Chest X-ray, AP view. Patient: 31 years old, sex M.
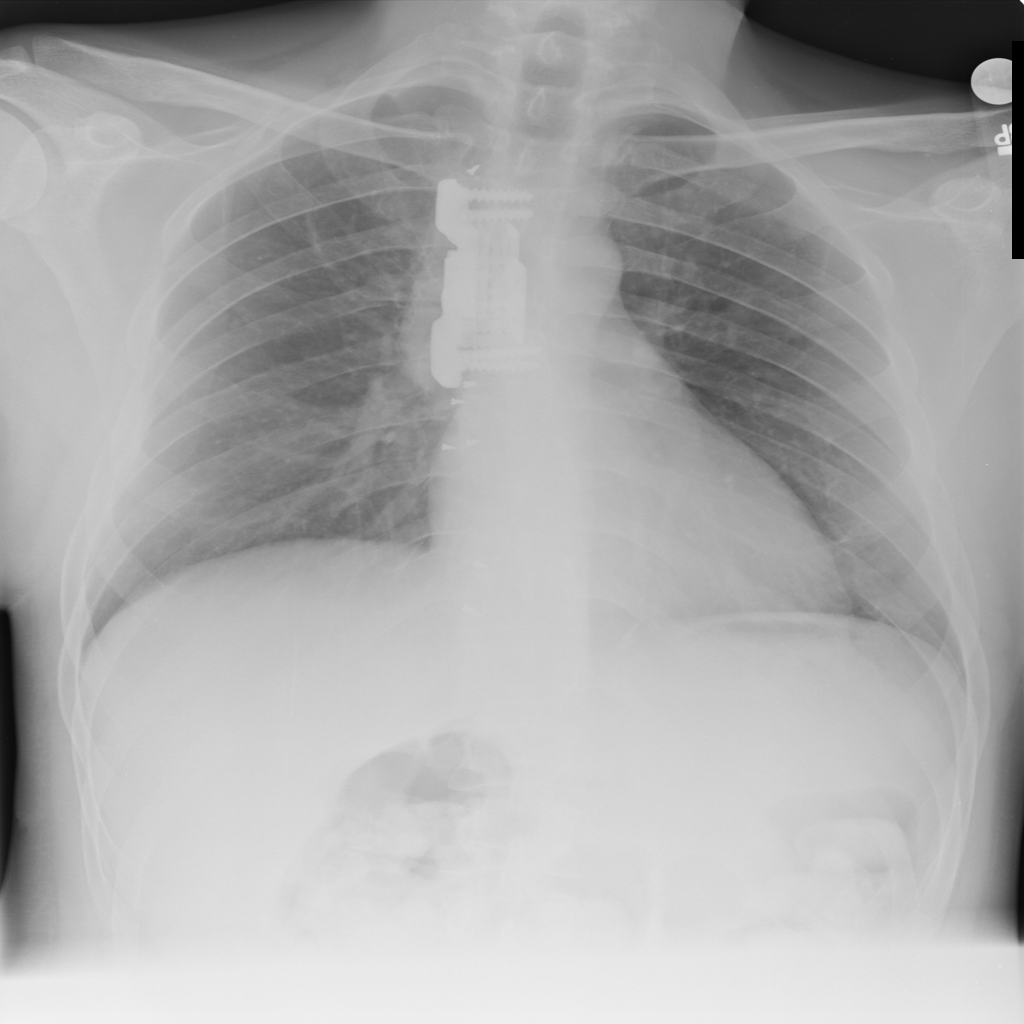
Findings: No Finding